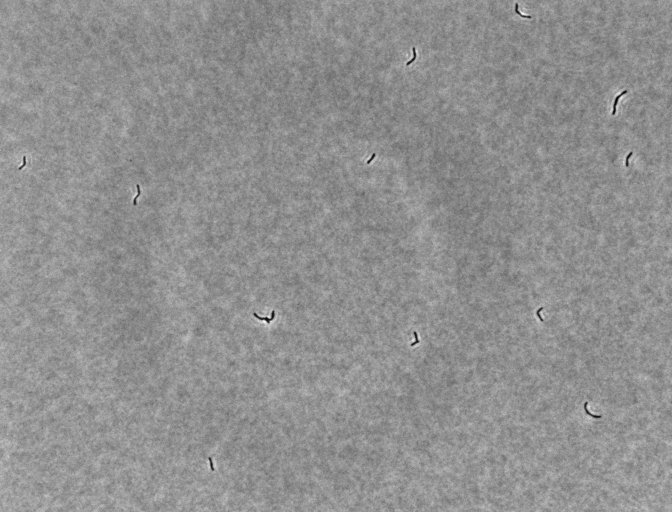
various_fewshot